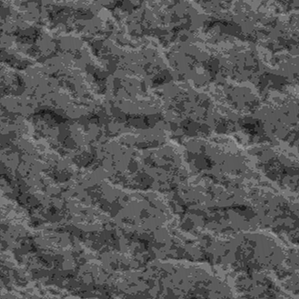
Label: frost